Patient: sex M, age 60
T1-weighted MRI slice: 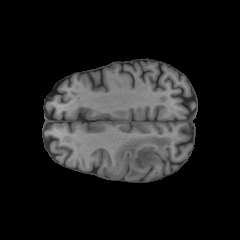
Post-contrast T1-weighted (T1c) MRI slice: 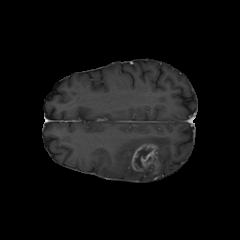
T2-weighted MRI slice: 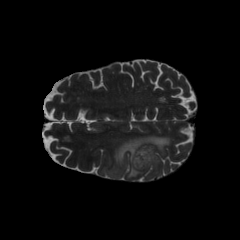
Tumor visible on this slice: yes
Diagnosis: Glioblastoma, IDH-wildtype
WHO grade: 4